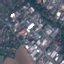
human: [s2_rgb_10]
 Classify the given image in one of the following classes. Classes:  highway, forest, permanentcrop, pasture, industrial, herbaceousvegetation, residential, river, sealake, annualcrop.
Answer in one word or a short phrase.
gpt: Industrial